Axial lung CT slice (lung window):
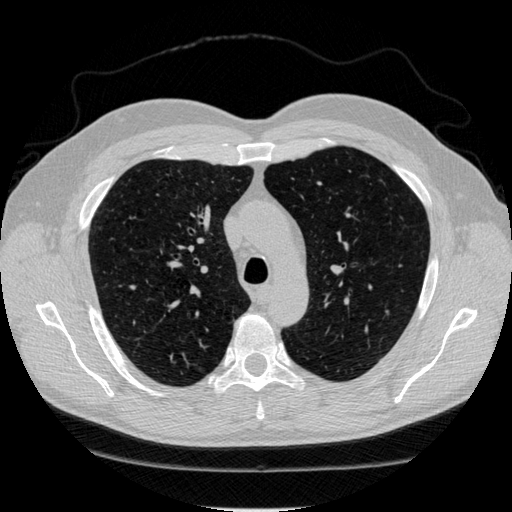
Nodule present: no